Question: i wanted to read the csv file i load from yahoo that includes some stock data. 2 days before i used this code:
'''
$ticker_url="";
for($i=0;$i<200;$i++){
if($i==199){
// $ticker=array with all 200 stock ticker....
$ticker_url=$ticker_url.$ticker[$i];
}else{
$ticker_url=$ticker_url.$ticker[$i]."+";
}
}
$url="http://finance.yahoo.com/d/quotes.csv?s='$ticker_url'&f=snxab2l1va2p2opm3m4ghd1t1=.csv";
$filehandle=fopen($url,"r");
while(!feof($filehandle)){
$line=fgetcsv($filehandle,1024);
echo $line[0]."<br/>";
}
fclose($filehandle);
'''
But now it doesn't work anymore. There is no problem with $url works fine. but reading the lines with fgetcsv hust loops 6 times and got no elemnts in it...
pls help.
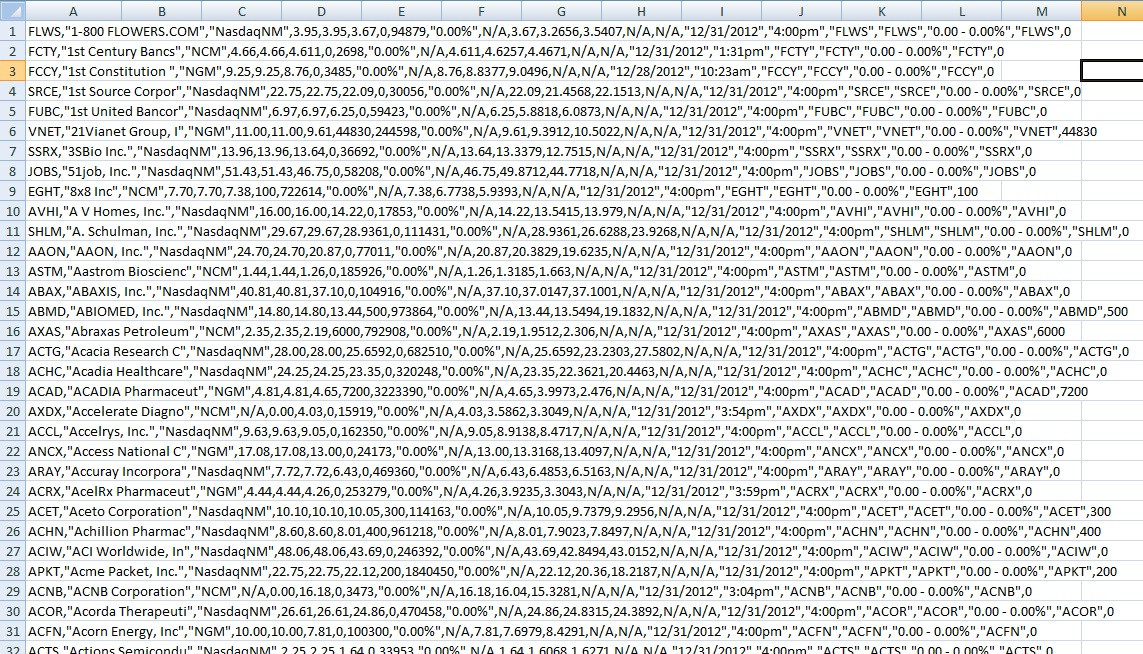
Answer: '''
$ticker = array('GOOG', 'ACE', 'FDX'); // test tickers
$ticker_url = '';
$count = count($ticker);
for ($i = 0; $i < $count; $i++)
{
$ticker_url .= (0 === $i)
? $ticker[$i]
: '+' . $ticker[$i];
}
$url = 'http://finance.yahoo.com/d/quotes.csv?s=' . $ticker_url . '&f=snxab2l1va2p2opm3m4ghd1t1=.csv';
ini_set('auto_detect_line_endings', TRUE);
if (($handle = fopen($url, 'r')) !== FALSE)
{
while (($data = fgetcsv($handle, 1024, ',', '"')) !== FALSE)
{
print_r($data);
}
fclose($handle);
}
'''
Outputs:
'''
Array
(
[0] => GOOG
[1] => Google Inc.
[2] => NasdaqNM
[3] => 719.55
[4] => 719.55
[5] => 719.49
[6] => 912426
[7] => <PHONE>
[8] => +1.71%
[9] => 720.03
[10] => 707.38
[11] => 688.697
[12] => 669.546
[13] => 718.00
[14] => 727.00
[15] => 1/2/2013
[16] => 10:27am
[17] => GOOG
[18] => GOOG
[19] => +12.11 - +1.71%
[20] => GOOG
[21] => 912426
)
Array
(
[0] => ACE
[1] => Ace Limited Commo
[2] => NYSE
[3] => N/A
[4] => 80.91
[5] => 80.91
[6] => 279438
[7] => <PHONE>
[8] => +1.39%
[9] => 81.20
[10] => 79.80
[11] => 79.4015
[12] => 76.014
[13] => 80.56
[14] => 81.58
[15] => 1/2/2013
[16] => 10:28am
[17] => ACE
[18] => ACE
[19] => +1.11 - +1.39%
[20] => ACE
[21] => 279438
)
Array
(
[0] => FDX
[1] => FedEx Corporation
[2] => NYSE
[3] => N/A
[4] => 94.59
[5] => 94.59
[6] => 594530
[7] => <PHONE>
[8] => +3.13%
[9] => 93.46
[10] => 91.72
[11] => 89.7738
[12] => 89.4001
[13] => 93.37
[14] => 95.19
[15] => 1/2/2013
[16] => 10:28am
[17] => FDX
[18] => FDX
[19] => +2.87 - +3.13%
[20] => FDX
[21] => 594530
)
'''
---
Alternative method since above does not seem to work on your server:
'''
$ticker_url = '';
$count = count($ticker);
for ($i = 0; $i < $count; $i++)
{
$ticker_url .= (0 === $i)
? $ticker[$i]
: '+' . $ticker[$i];
}
$url = 'http://finance.yahoo.com/d/quotes.csv?s=' . $ticker_url . '&f=snxab2l1va2p2opm3m4ghd1t1=.csv';
$csv = explode("
", file_get_contents($url));
unset($csv[count($csv) - 1]); // remove empty row
foreach ($csv as $line)
{
$data = str_getcsv($line);
print_r($data);
}
'''